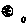
Label: moon